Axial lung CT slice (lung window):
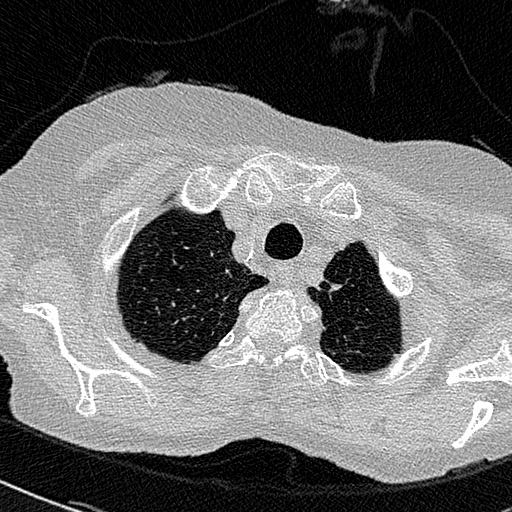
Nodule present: no